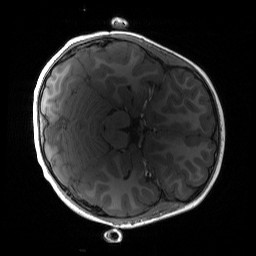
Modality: T1w
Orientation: axial
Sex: male
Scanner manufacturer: siemens
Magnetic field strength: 3 T
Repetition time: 1.9 s
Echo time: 0.00243 s